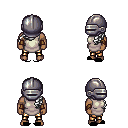
a pixel art fantasy rpg character, male body template, human, dark skin, white tunic, gold greaves, white left-swept hairstyle, metal helm, leather bracers, black slippers, four views (front, back, left, right), 2x2 character sprite sheet, small pixel art, hard edges, no anti-aliasing